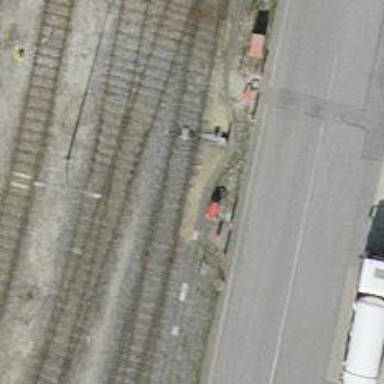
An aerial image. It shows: Single railway spur track.